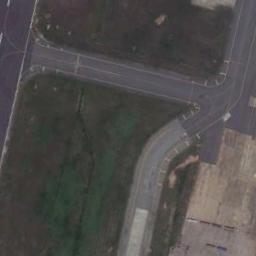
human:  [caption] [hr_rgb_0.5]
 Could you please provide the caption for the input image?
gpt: The runway connects another road and an open area is next to the runway .

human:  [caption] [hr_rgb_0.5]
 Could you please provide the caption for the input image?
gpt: The runway is surrounded by grass .

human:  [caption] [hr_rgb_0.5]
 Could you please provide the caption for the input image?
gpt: Next to the two connected runways is a green lawn with a concrete floor on one side of the runway .

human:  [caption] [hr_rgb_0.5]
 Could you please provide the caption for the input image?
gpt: The runway is on the bare land next to the grass .

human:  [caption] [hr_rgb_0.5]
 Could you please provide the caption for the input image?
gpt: There are green and brown meadows beside the runway .